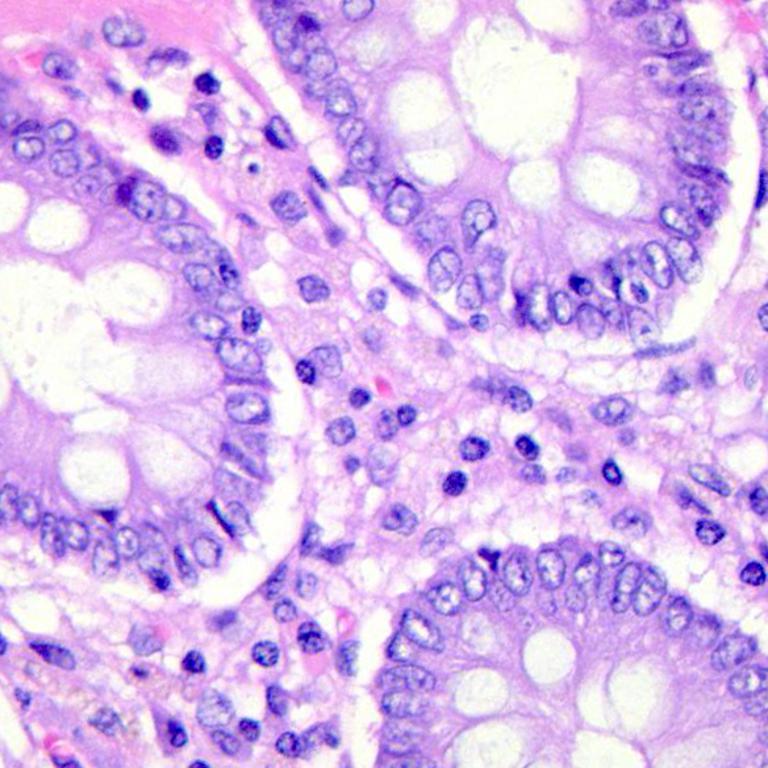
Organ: colon
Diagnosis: benign